Field crop: maize
Growth stage: 1
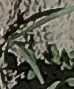
Species: sorghum